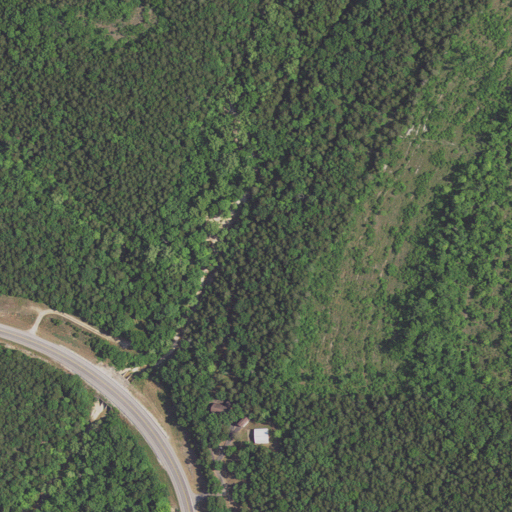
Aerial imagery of valley in Missouri named Ketchum Hollow containing evergreen forest, deciduous forest, mixed forest, woody wetlands, medium intensity development, low intensity development, and open development